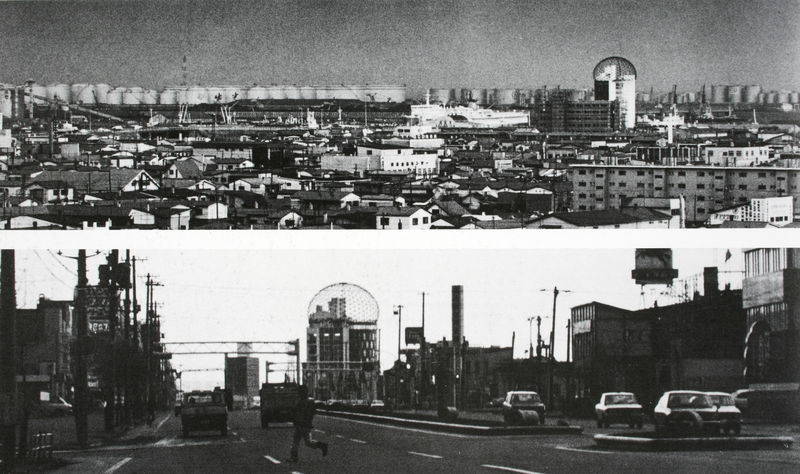
Titel: Ansichten im städtischen Zusammenhang
Künstler: Minoru Takeyama
Standort: Tomakomai (Hokkaido)
Institution: Hotel Beverly Tom
Schlagwörter: stadt, strasse, häuser, fotos, zwei, fußgänger, vogelperspektive, querformat, panorama, stadtansicht, verkehr, autos, leitungen, stromleitung, übereinander, zwei ansichten, zwei fotografien, jenize